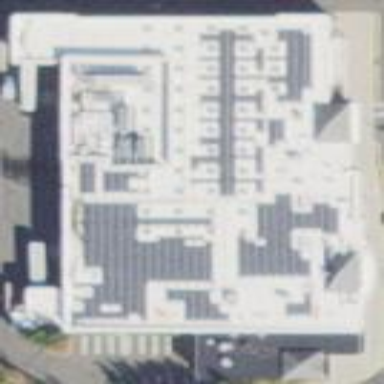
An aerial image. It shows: Commercial building.